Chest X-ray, PA view. Patient: 26 years old, sex F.
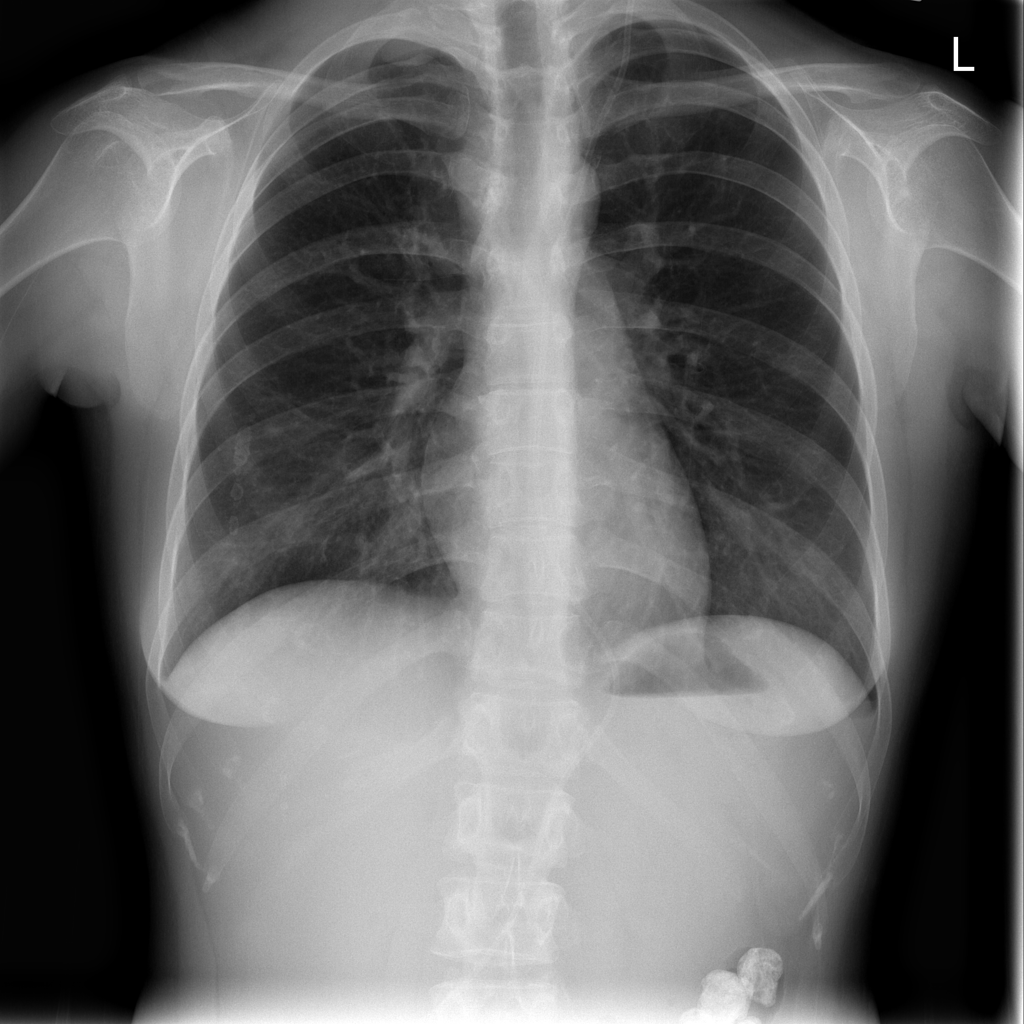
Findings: No Finding